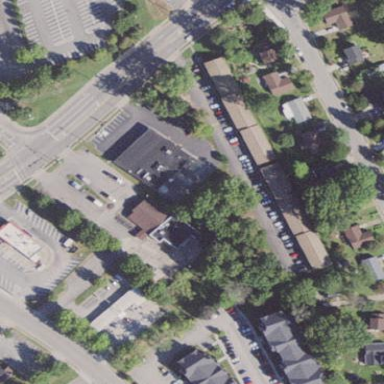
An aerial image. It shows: Parking area with surface.